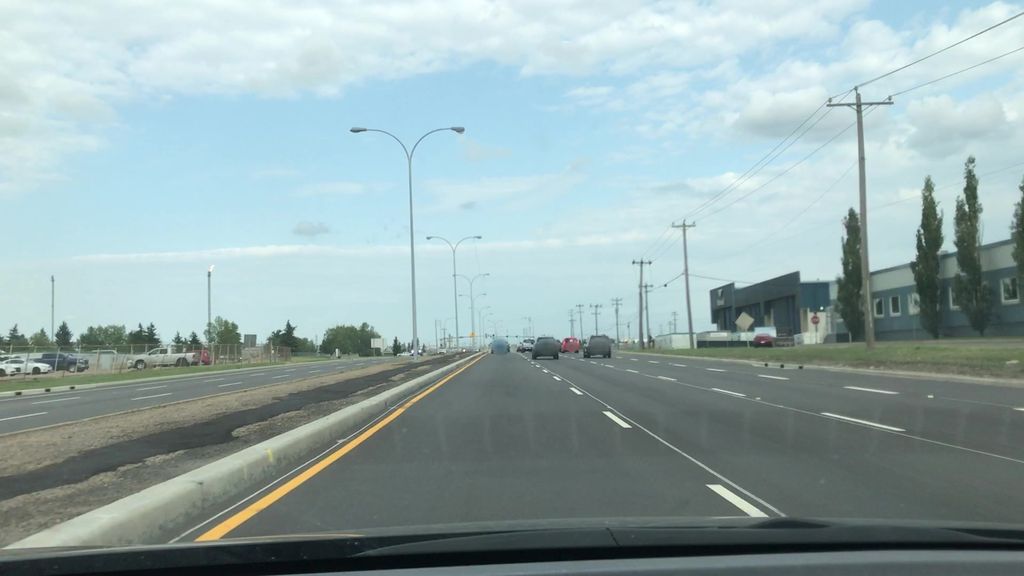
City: edmonton